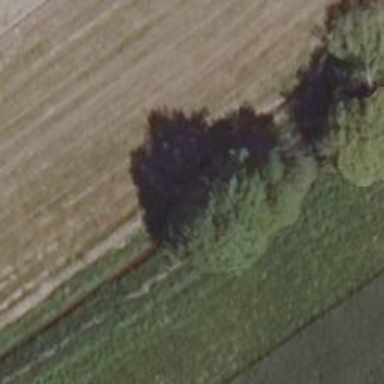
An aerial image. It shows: Row of trees in natural setting.